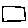
Label: square